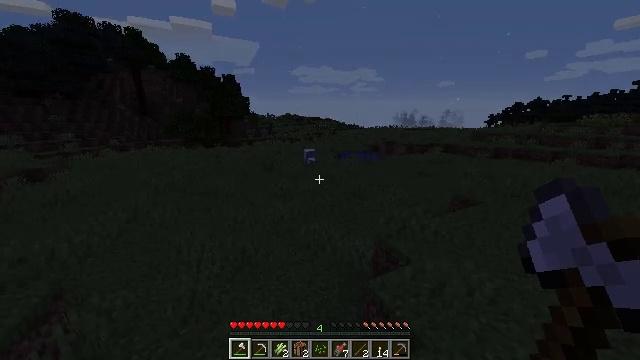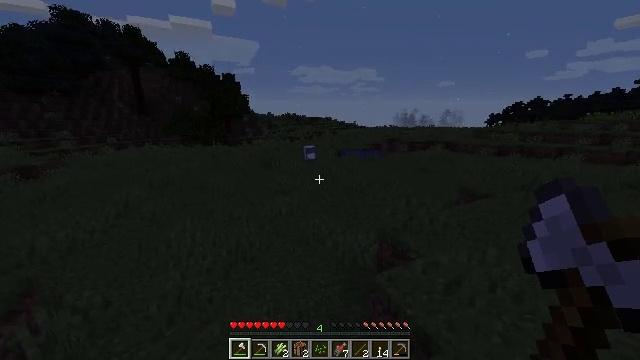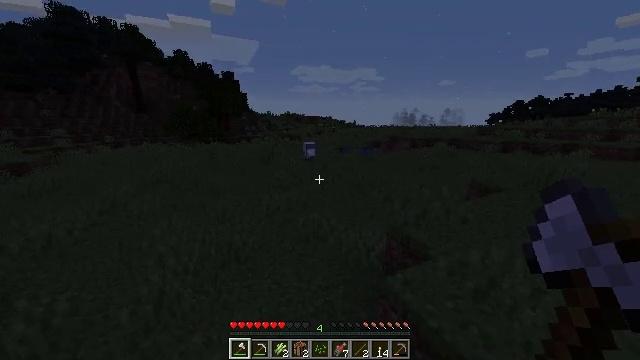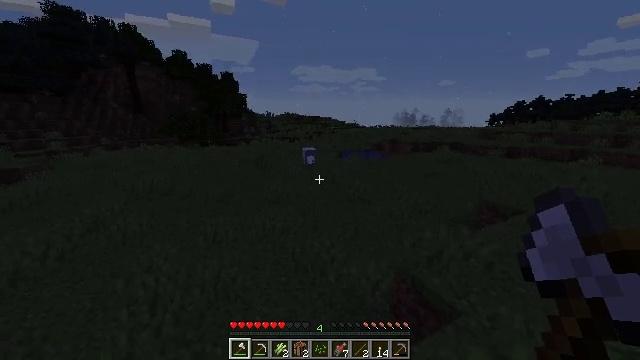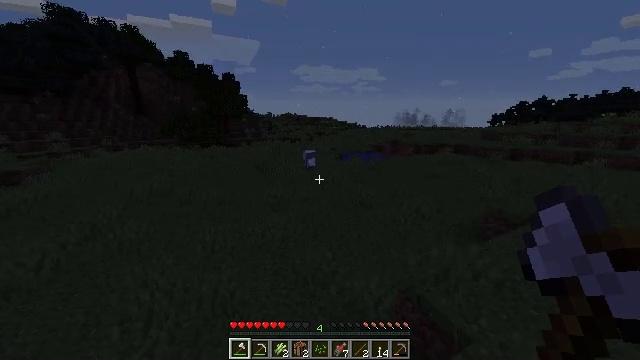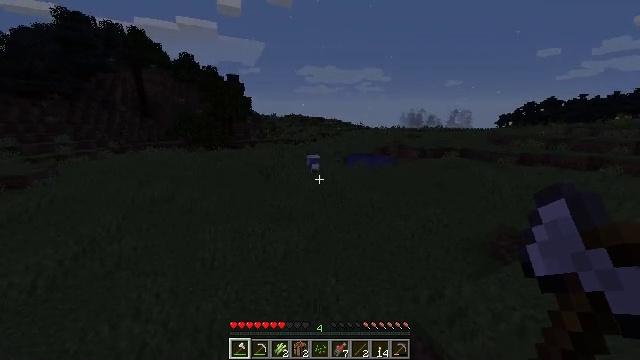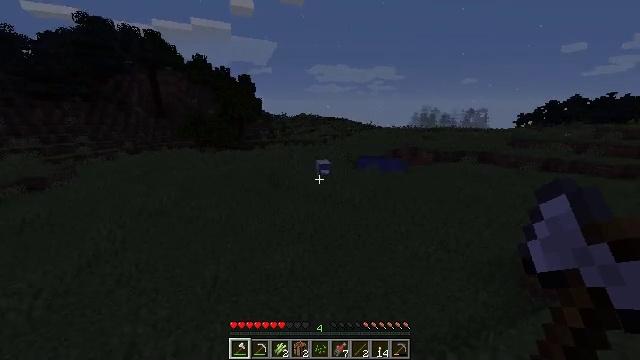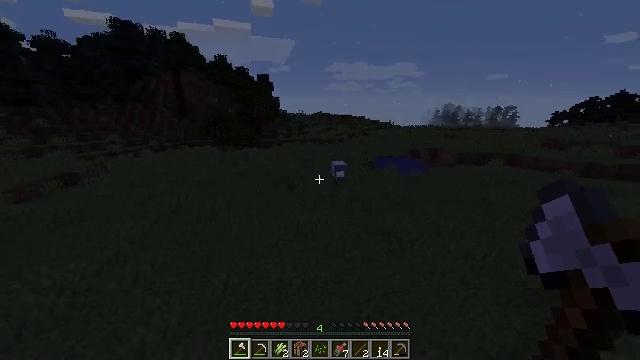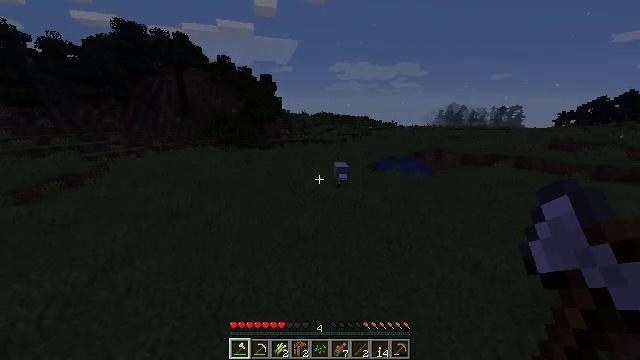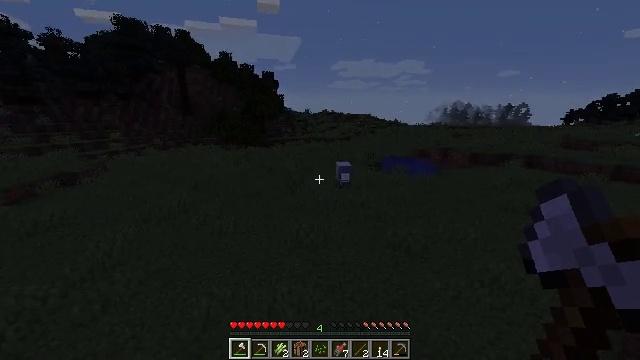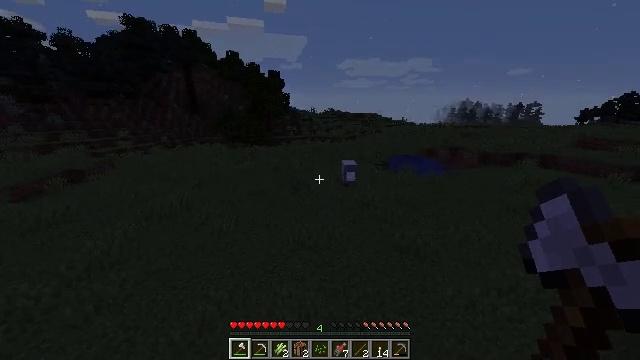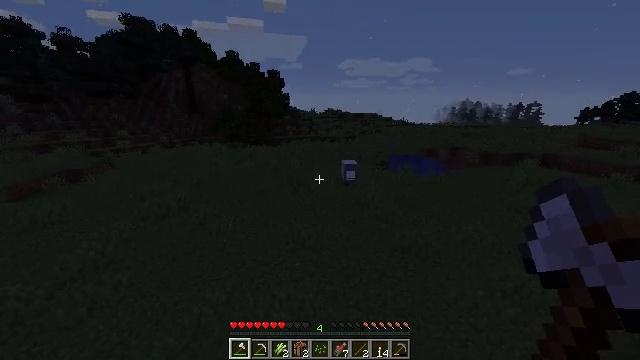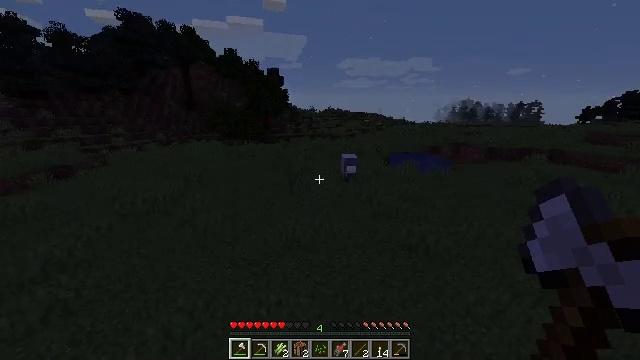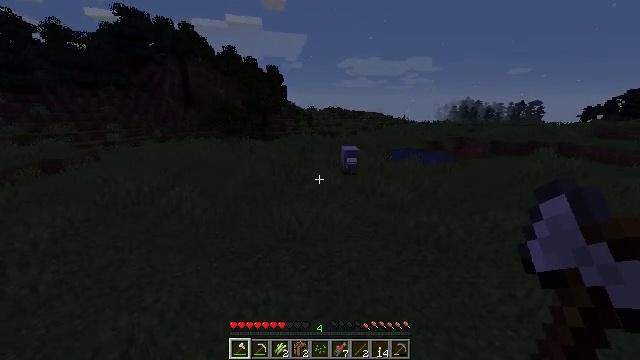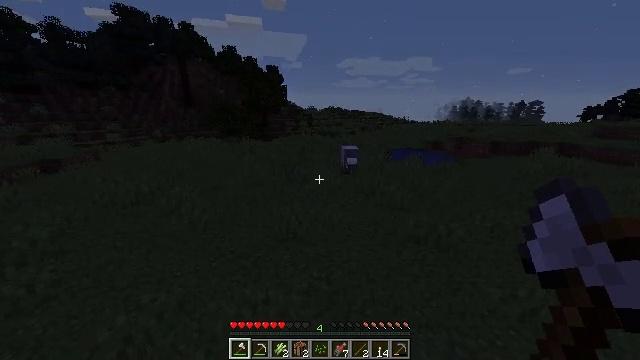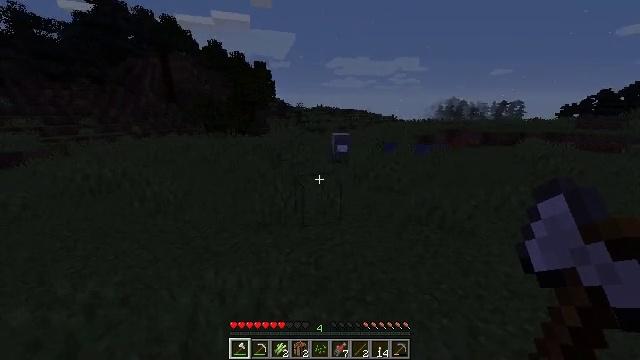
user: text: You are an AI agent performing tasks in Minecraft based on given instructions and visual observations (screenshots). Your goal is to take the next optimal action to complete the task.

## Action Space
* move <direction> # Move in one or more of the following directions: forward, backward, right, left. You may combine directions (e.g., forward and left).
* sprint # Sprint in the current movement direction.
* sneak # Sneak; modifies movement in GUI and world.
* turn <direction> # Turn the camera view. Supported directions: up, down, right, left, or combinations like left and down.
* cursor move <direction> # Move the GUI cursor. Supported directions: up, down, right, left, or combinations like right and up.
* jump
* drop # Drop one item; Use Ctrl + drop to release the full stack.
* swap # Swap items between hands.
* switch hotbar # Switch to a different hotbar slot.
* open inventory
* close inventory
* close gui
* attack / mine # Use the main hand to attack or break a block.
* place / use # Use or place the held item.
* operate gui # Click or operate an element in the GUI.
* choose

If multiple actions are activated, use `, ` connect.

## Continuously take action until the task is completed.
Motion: motion action
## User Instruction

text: Kill the sheep.
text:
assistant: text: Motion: move forward, sprint, jump
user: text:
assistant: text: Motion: move forward, sprint, jump
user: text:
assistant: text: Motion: move forward, sprint, jump
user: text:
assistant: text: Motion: move forward, sprint, jump
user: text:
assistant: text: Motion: move forward, sprint, turn left, jump
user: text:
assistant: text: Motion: move forward, sprint, turn left, jump
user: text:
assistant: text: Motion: move forward, sprint, turn left, jump
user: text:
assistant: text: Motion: move forward, sprint, jump
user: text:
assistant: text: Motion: move forward, sprint, jump
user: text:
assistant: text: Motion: move forward, sprint, turn left, jump
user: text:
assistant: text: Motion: move forward, sprint, jump
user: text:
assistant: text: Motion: move forward, sprint, jump
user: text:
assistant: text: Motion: move forward, sprint, jump
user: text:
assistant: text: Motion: move forward, sprint, jump
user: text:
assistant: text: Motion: move forward, sprint, turn right, jump
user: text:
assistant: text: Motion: move forward, sprint, turn right, jump
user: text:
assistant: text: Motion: move forward, sprint, jump
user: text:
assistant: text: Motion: move forward, sprint, jump
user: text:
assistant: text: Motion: move forward, sprint, jump
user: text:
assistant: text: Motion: move forward, sprint, jump
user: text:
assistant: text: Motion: move forward, sprint, jump
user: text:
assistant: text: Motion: move forward, sprint, jump
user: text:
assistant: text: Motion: move forward, sprint, jump
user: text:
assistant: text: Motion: move forward, sprint, jump
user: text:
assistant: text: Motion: move forward, sprint, turn down, jump
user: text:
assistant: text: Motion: move forward, sprint, jump
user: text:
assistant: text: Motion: move forward, sprint, jump
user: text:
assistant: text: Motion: move forward, sprint, jump
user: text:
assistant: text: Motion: move forward, sprint, turn down, jump
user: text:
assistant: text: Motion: move forward, sprint, turn down, jump